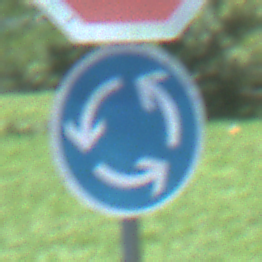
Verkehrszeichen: Kreisverkehr
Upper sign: Stop
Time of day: Midday
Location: Outdoor (Nature)
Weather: Clear
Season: Summer
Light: Natural